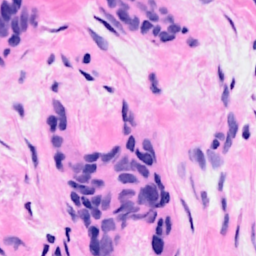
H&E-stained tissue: Breast